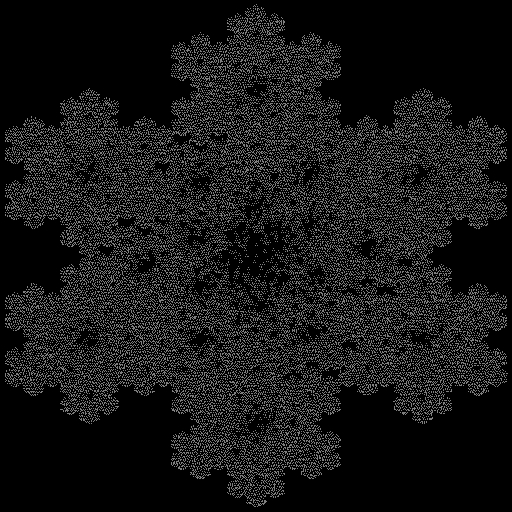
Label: koch_snowflake